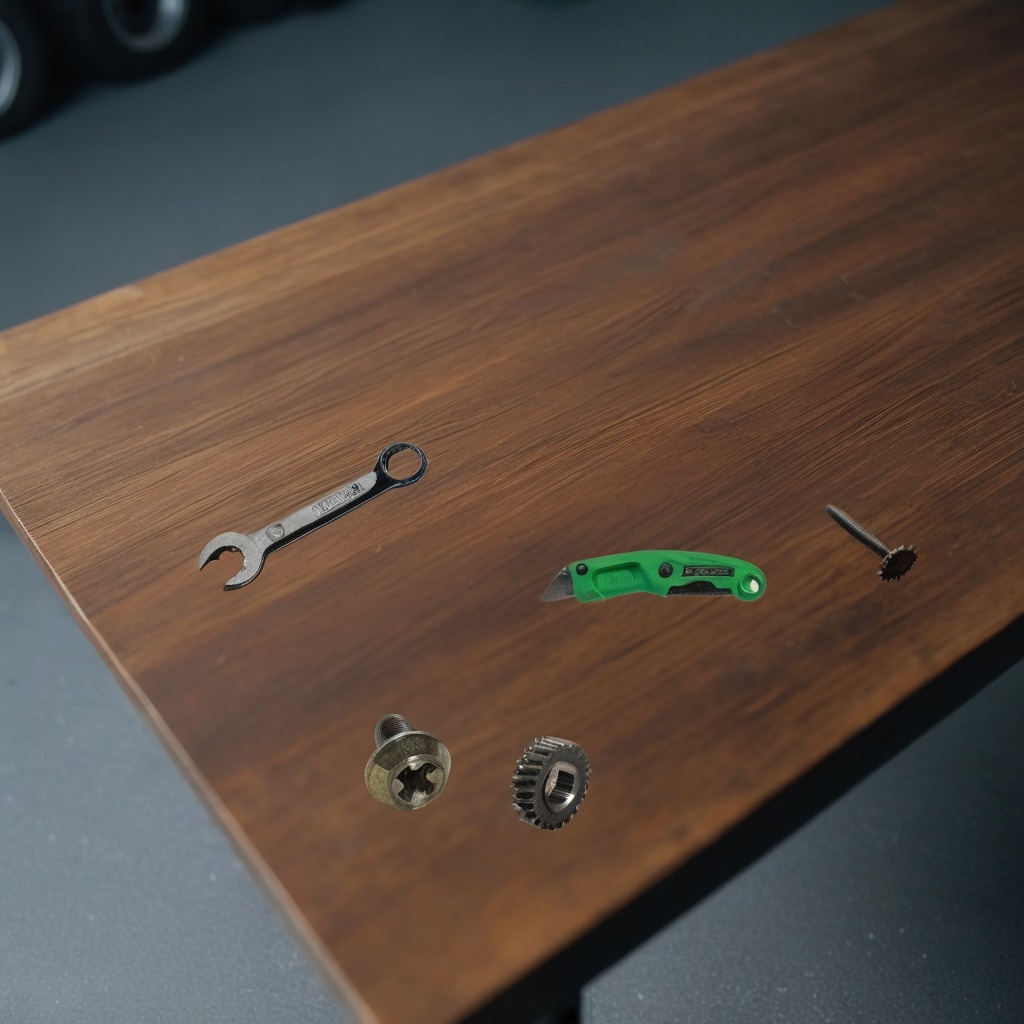
A steel gear with teeth, a utility knife, a metal machine screw, an iron nail, and a wrench are lying on the table.